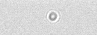
Label: camera_spot